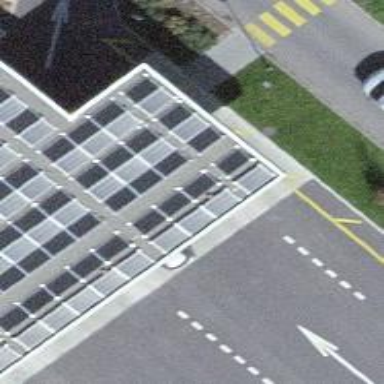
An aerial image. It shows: Solar power generator with photovoltaic panels.